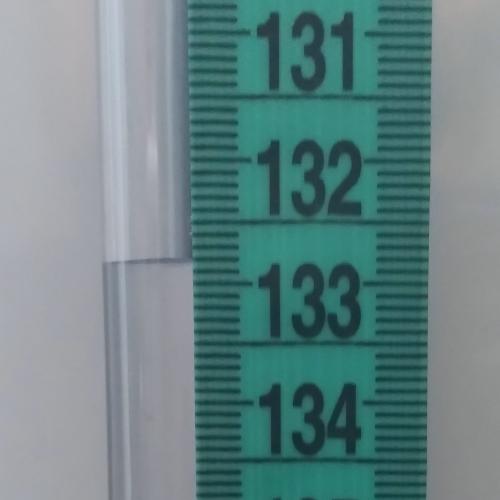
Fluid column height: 132.8 cm